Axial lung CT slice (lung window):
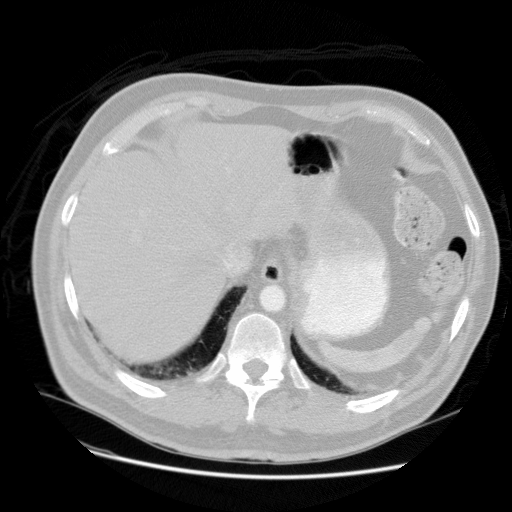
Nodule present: no